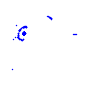
Particle: proton